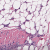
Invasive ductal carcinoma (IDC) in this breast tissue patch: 1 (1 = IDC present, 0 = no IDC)